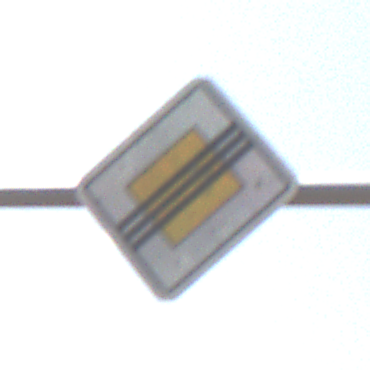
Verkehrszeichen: EndeVorfahrtsstrasse
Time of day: MorningAfternoon
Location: Outdoor (Nature)
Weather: PartlyCloudy
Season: NotSpecified
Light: Natural